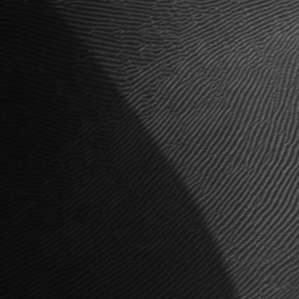
Label: frost